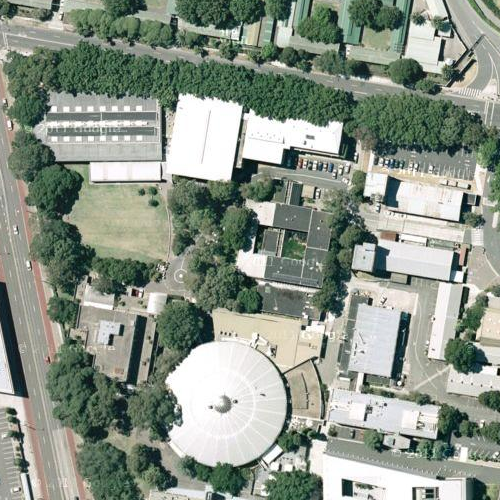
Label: sydney